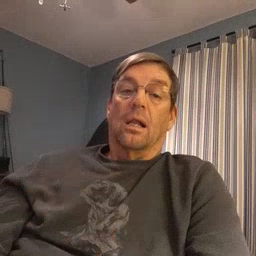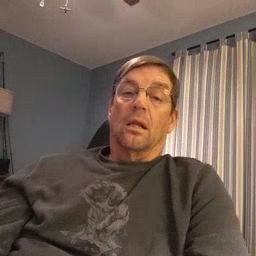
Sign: owl